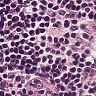
Metastatic tissue present: no